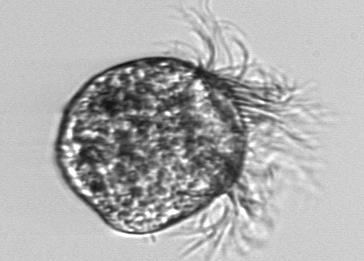
Label: Pelagostrobilidium